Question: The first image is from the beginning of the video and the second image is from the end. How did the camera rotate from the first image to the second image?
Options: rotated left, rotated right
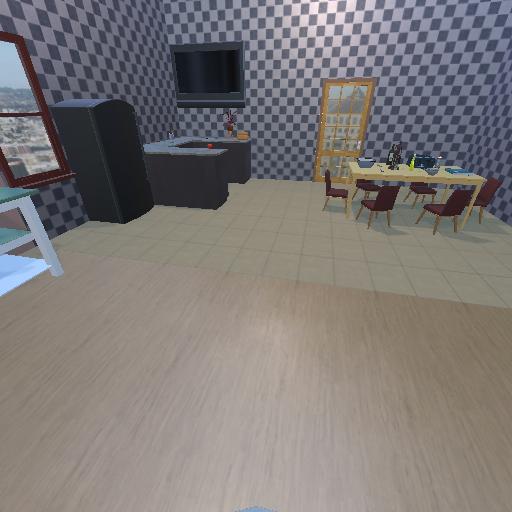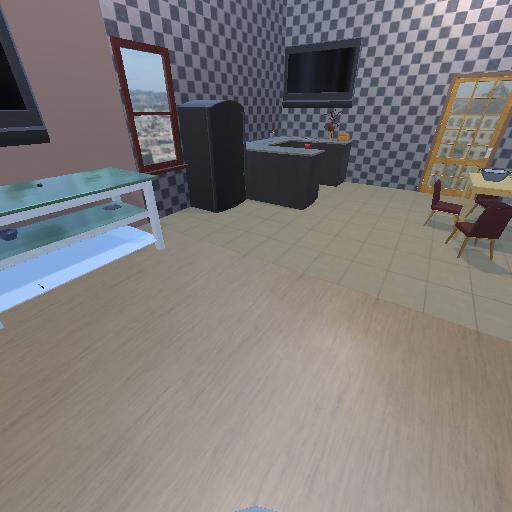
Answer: rotated left